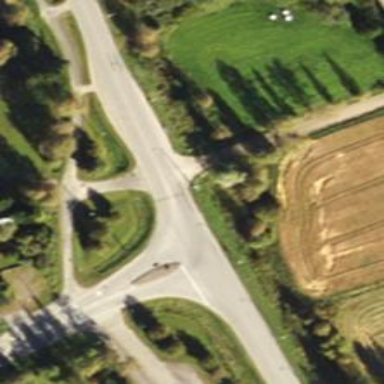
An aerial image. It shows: Cycleway.